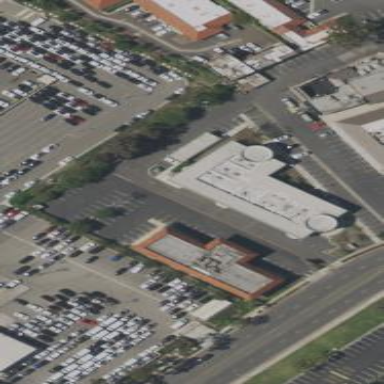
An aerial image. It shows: Parking area with surface.